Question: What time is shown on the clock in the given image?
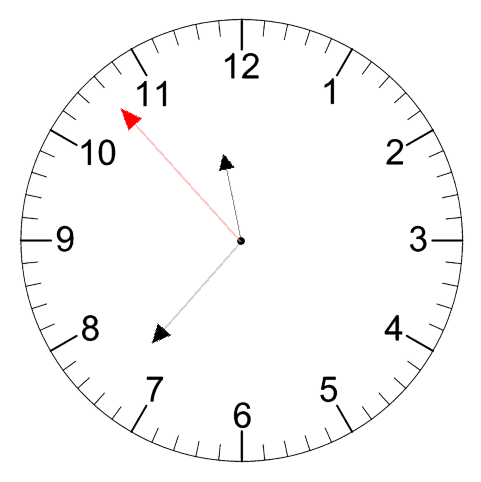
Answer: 11:36:53